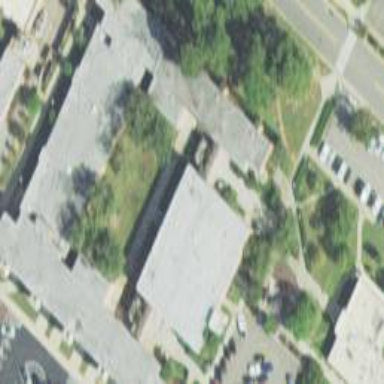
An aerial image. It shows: College building.